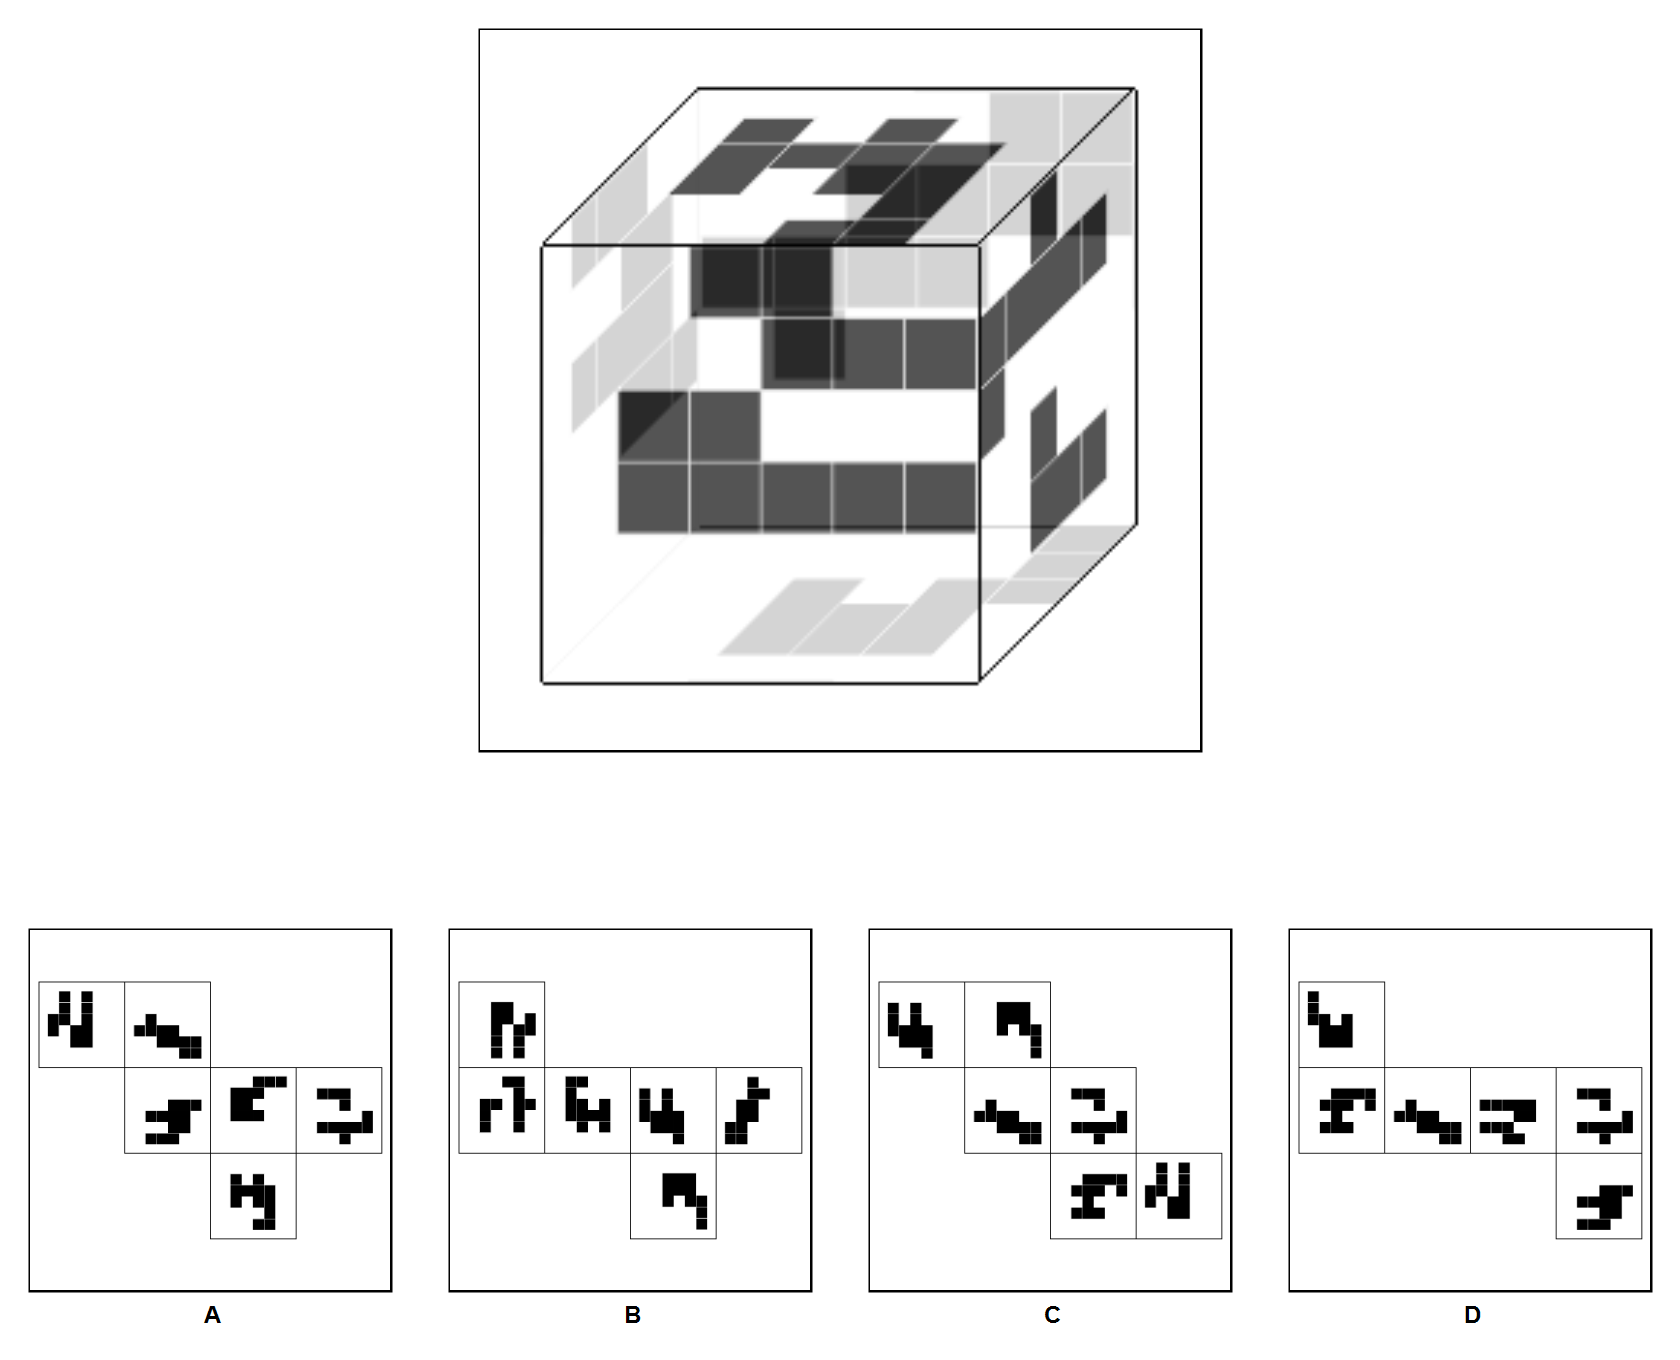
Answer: C